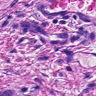
Metastatic tissue present: yes